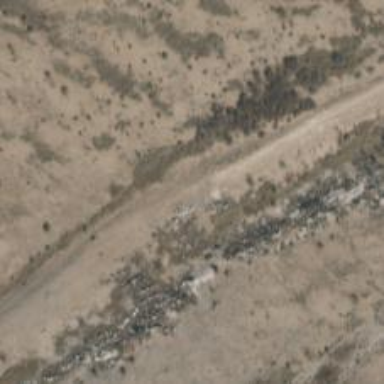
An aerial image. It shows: Track road.